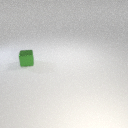
small green metal cube